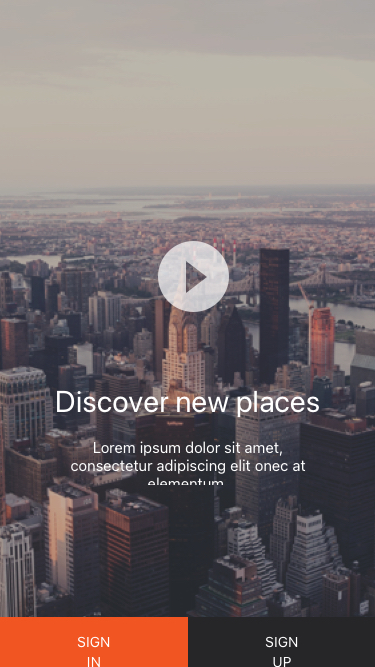
Text in this UI design:
Sign In
Sign Up
Lorem ipsum dolor sit amet, consectetur adipiscing elit onec at elementum.
Discover new places